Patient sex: M
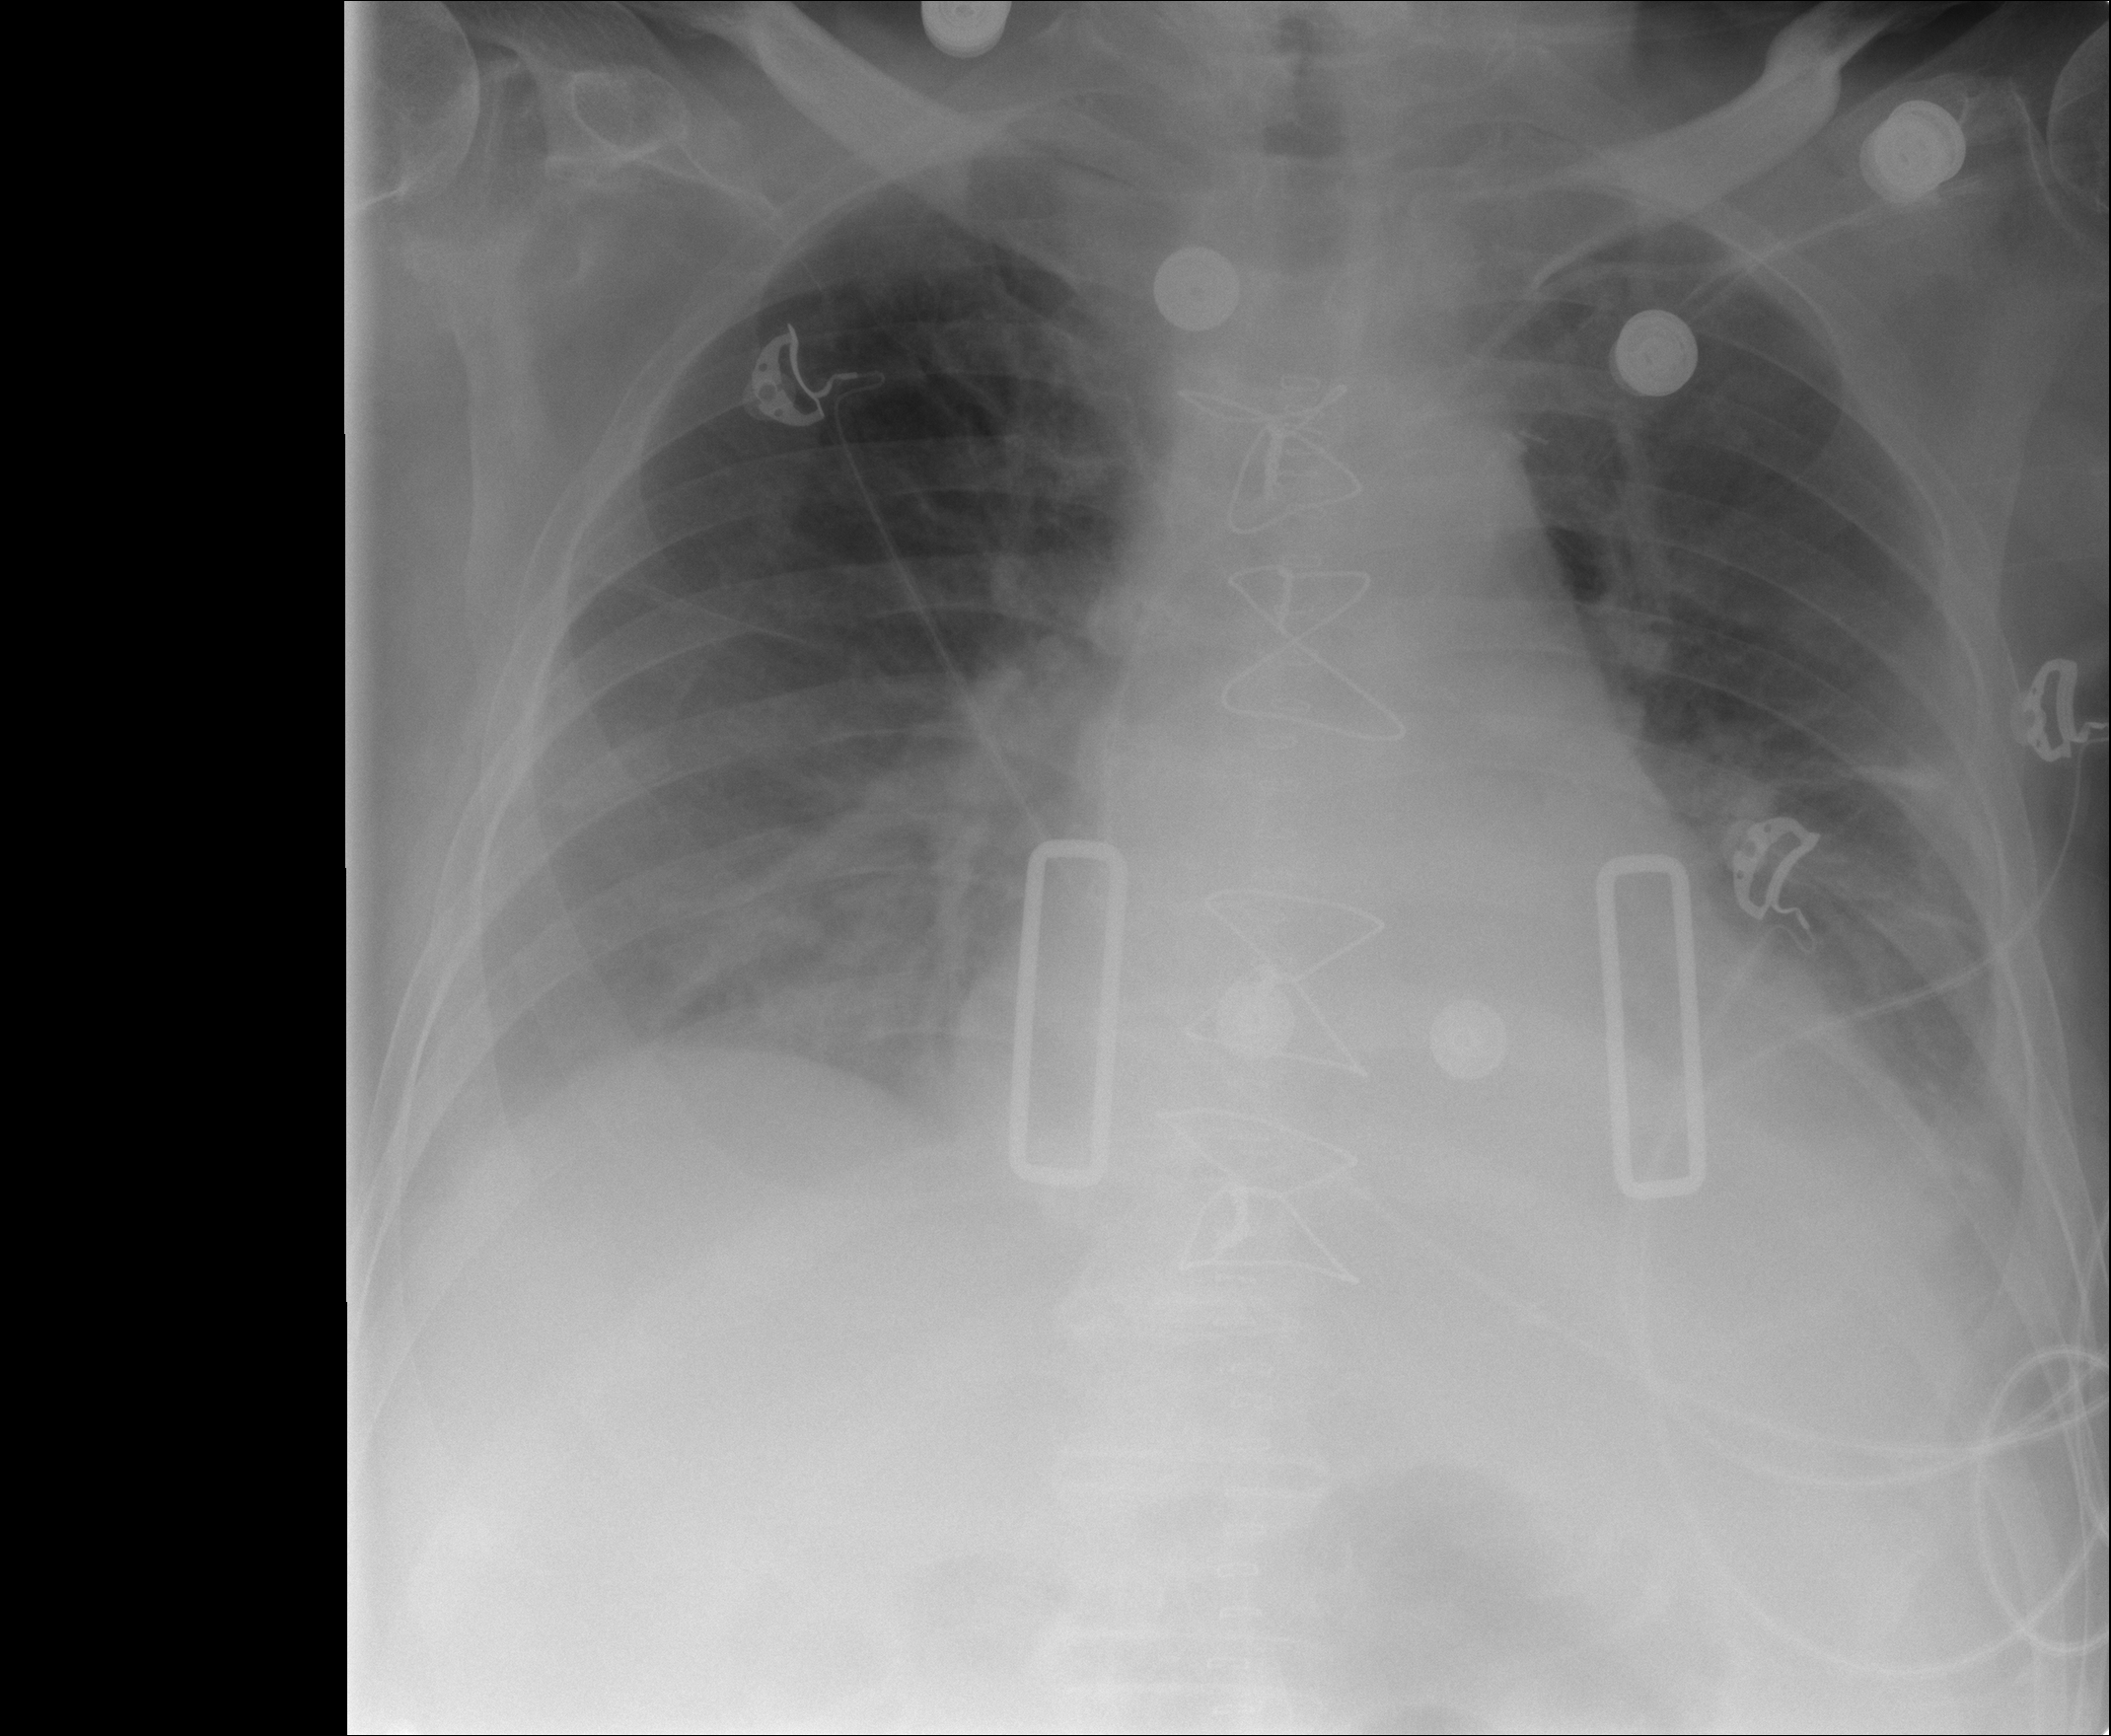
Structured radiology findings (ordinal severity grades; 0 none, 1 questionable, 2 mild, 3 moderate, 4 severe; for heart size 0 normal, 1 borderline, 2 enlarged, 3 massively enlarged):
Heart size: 2
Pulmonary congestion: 2
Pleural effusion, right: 2
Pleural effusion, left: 2
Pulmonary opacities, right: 0
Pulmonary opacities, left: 0
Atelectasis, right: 2
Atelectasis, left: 2